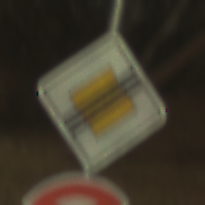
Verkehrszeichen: EndeVorfahrtsstrasse
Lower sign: Geschwindigkeit70
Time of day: SunriseSunset
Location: Outdoor (Nature)
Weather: Clear
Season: NotSpecified
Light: Natural